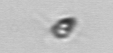
Label: Pyramimonas